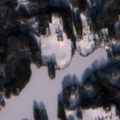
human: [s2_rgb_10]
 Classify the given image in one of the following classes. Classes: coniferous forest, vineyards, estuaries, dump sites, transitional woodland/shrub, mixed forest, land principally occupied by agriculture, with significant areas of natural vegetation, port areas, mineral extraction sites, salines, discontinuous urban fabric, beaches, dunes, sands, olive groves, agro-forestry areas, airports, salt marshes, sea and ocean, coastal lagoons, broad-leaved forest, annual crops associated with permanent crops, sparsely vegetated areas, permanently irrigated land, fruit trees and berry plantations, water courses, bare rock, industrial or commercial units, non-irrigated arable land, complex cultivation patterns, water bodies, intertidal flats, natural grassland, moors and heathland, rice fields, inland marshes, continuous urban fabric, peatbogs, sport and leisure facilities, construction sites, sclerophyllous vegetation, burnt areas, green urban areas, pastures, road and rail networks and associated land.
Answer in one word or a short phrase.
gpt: non-irrigated arable land, land principally occupied by agriculture, with significant areas of natural vegetation, mixed forest, water bodies